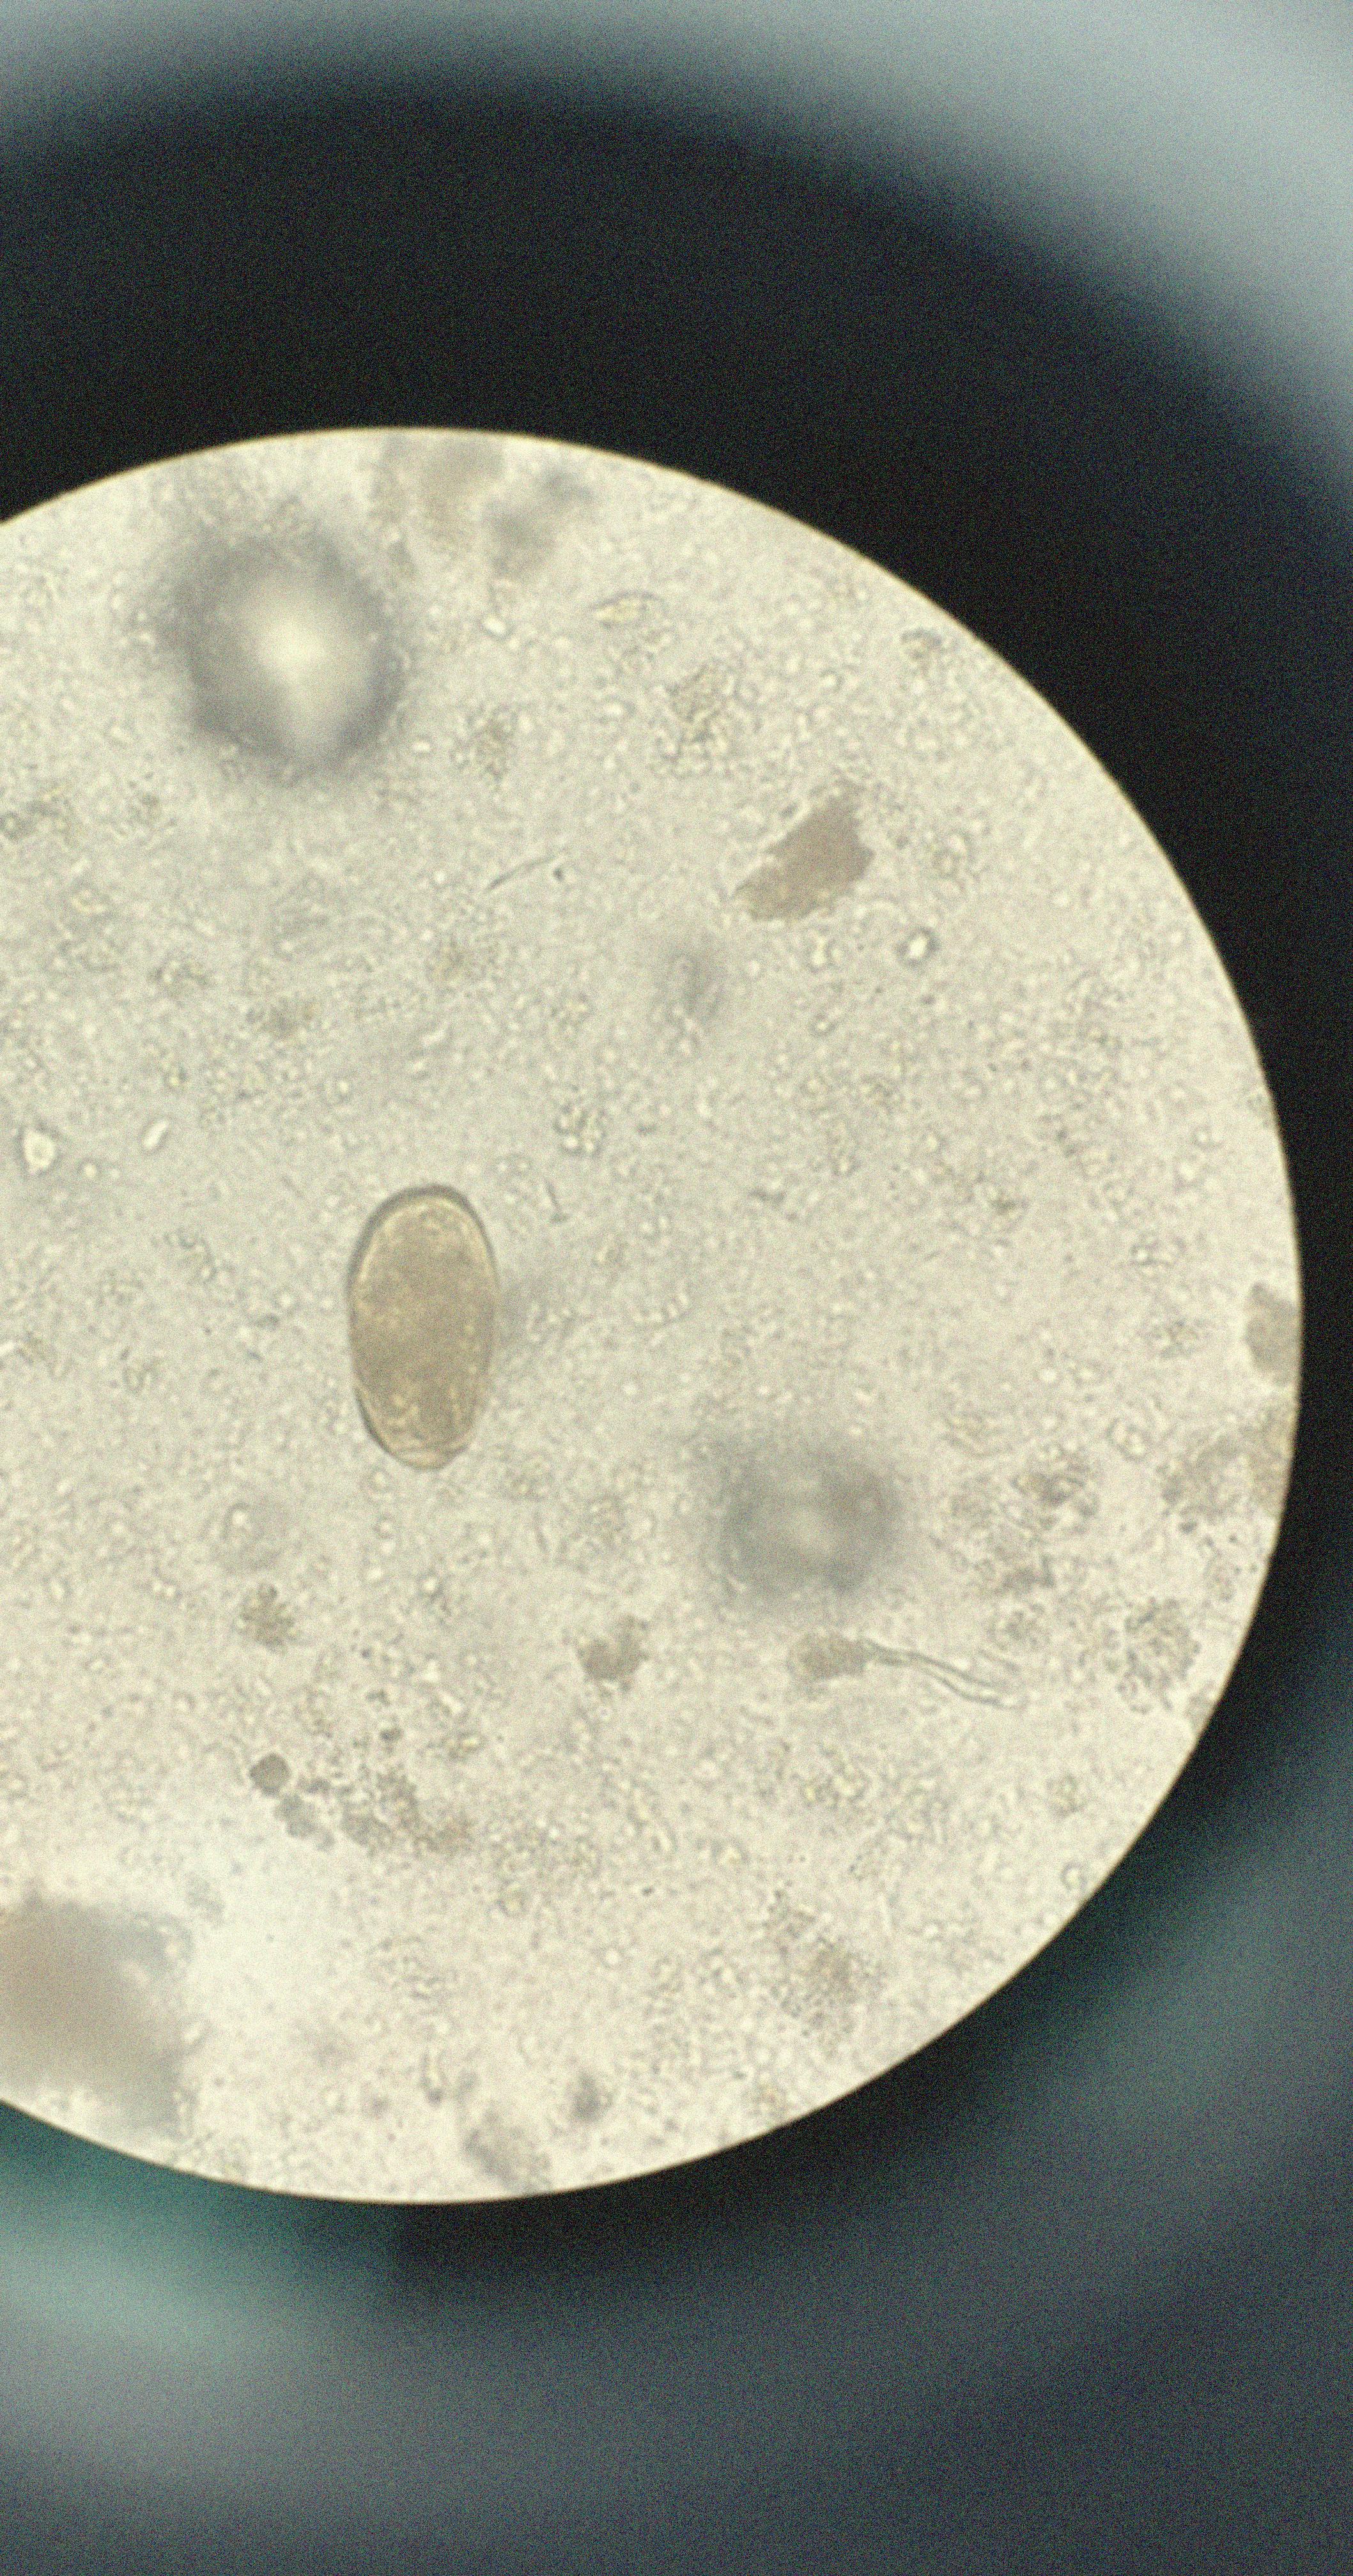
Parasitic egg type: Paragonimus spp